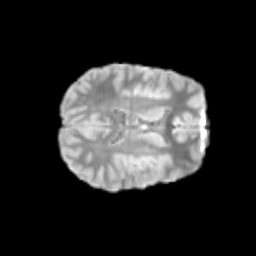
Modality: T2w
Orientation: axial
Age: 10
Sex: female
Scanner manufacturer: siemens
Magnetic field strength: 3 T
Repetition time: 3.8 s
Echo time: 0.07 s